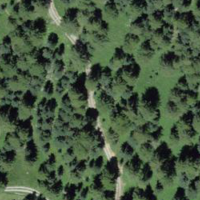
EUNIS habitat code: 43
Species observed at this site:
Carduus defloratus